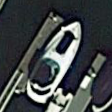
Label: Civil_yacht